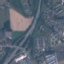
Land use / land cover: Highway